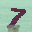
Label: 7